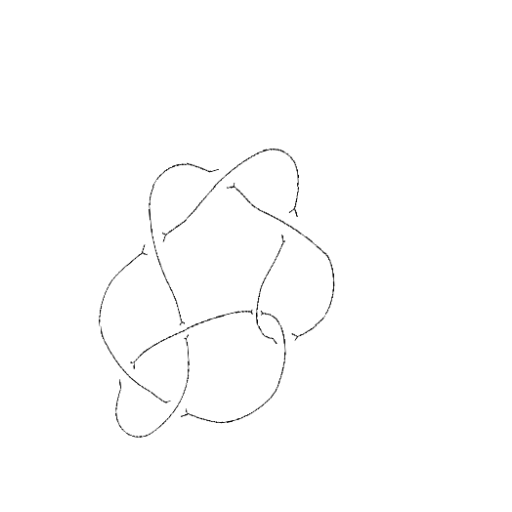
Crossing number: 8